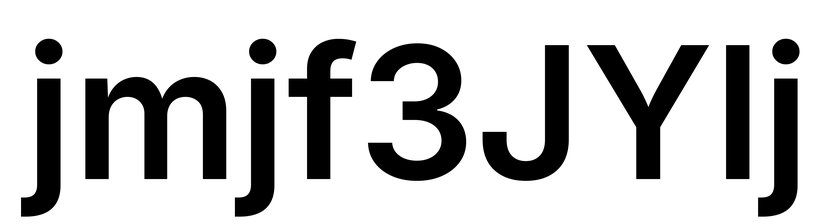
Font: Inter_SemiBold